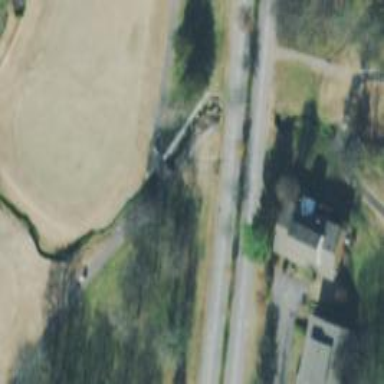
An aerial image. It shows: Path on bridge over golf course.